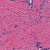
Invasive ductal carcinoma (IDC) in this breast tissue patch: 0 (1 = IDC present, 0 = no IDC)